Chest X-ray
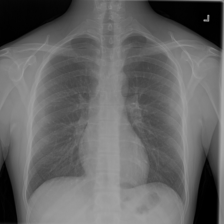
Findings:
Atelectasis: negative
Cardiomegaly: negative
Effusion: negative
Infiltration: negative
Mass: negative
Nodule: negative
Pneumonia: negative
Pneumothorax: negative
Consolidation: negative
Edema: negative
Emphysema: negative
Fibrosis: negative
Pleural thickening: negative
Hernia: negative